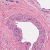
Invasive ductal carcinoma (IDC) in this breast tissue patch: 1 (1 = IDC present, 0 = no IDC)